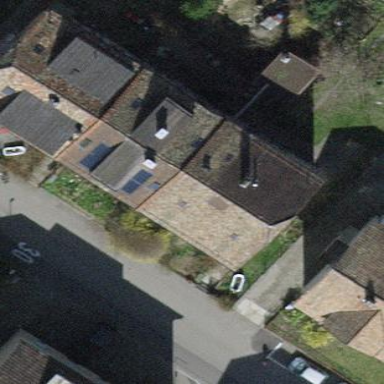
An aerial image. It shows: Semi-detached house.